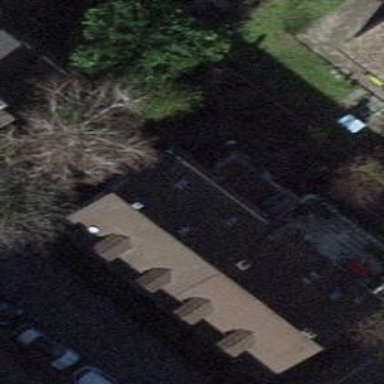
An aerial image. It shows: Semidetached house with gabled roof.